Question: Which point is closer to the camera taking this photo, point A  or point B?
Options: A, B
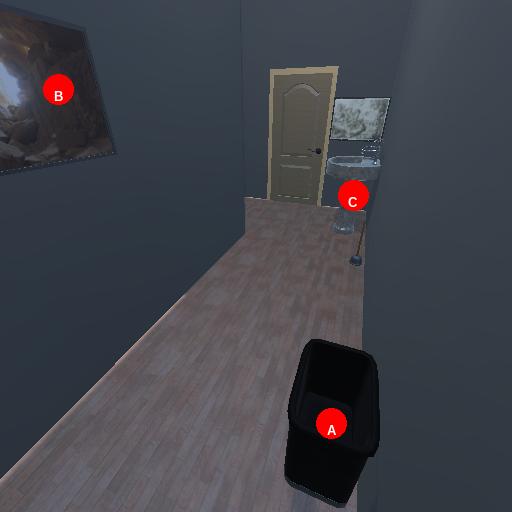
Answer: A